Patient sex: F
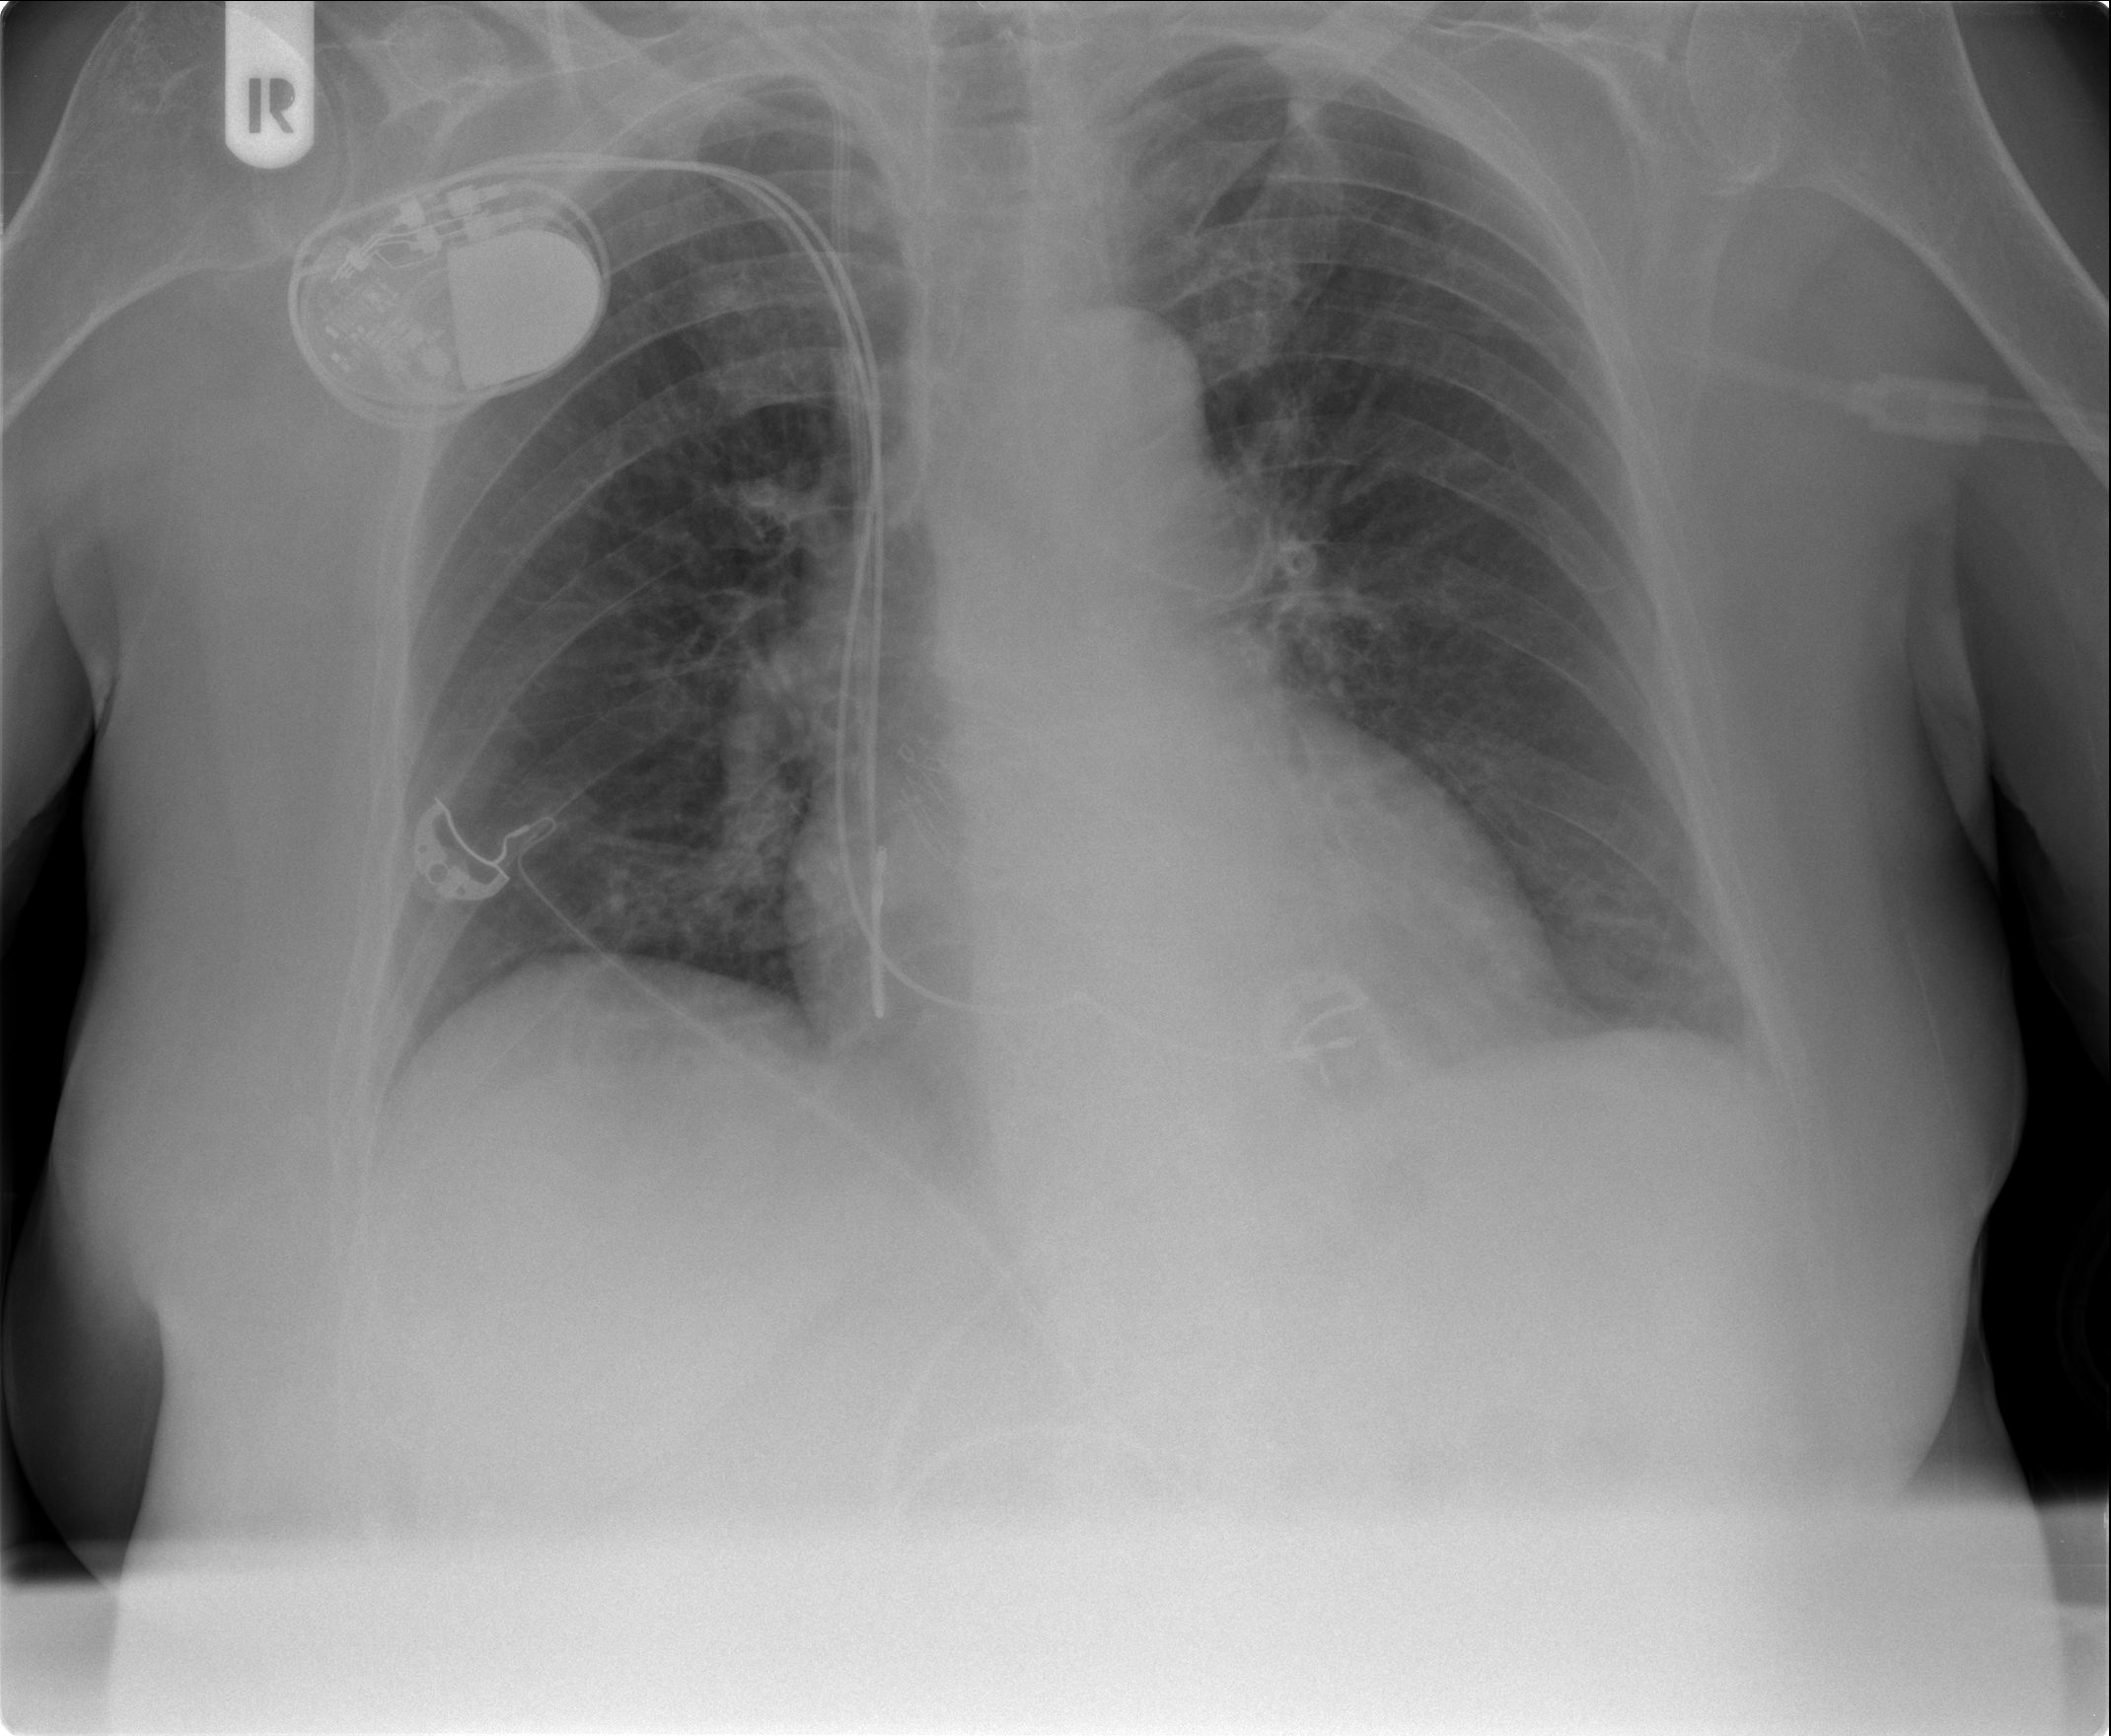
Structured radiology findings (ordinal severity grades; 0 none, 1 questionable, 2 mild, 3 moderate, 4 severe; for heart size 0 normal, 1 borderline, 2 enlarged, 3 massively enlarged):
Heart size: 0
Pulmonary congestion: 1
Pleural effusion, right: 0
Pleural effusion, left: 0
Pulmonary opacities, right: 0
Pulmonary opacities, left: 1
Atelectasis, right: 0
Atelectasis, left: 2